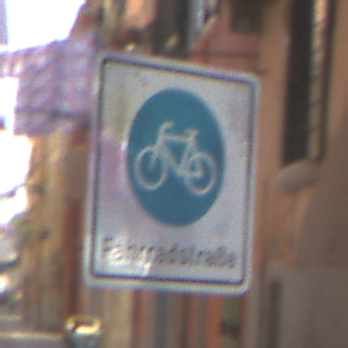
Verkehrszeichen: BeginnFahrradstrasse
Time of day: Midday
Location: Outdoor (Urban)
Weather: Clear
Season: NotSpecified
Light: Natural